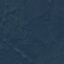
Label: Forest